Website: bh-photo
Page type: address-validator
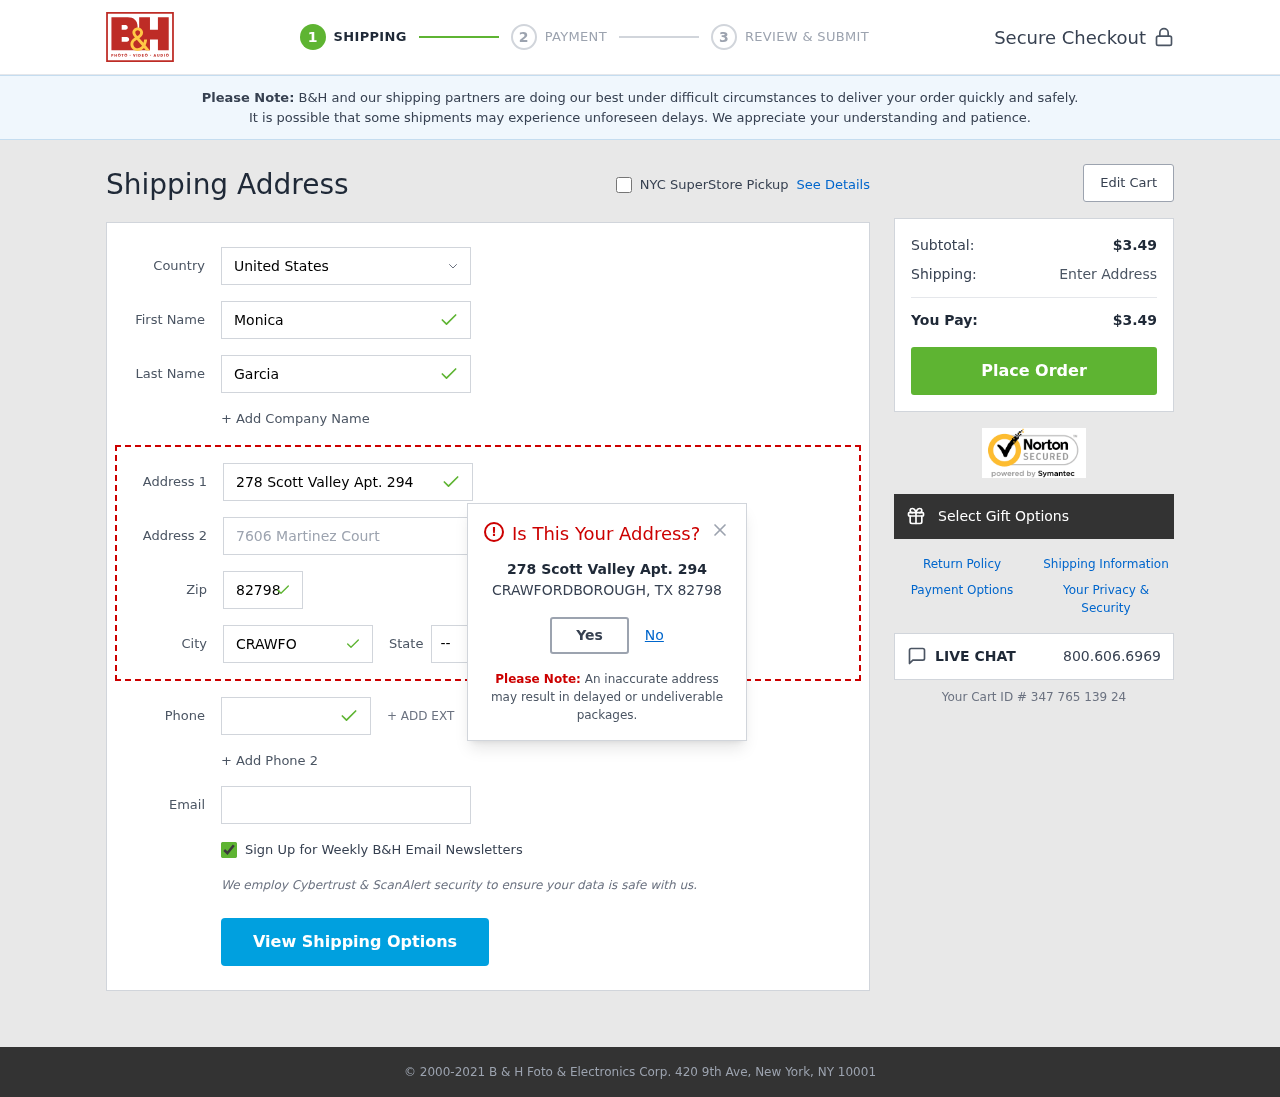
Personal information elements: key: PII_CITY
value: Crawfordborough
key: PII_COUNTRY
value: United States
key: PII_EMAIL
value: monicagarcia@yahoo.com
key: PII_FIRSTNAME
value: Monica
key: PII_LASTNAME
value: Garcia
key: PII_PHONE
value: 8838845557
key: PII_POSTCODE
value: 82798
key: PII_STATE_ABBR
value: TX
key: PII_STREET
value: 278 Scott Valley Apt. 294
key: PII_STREET2
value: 7606 Martinez Court
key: PII_CITY_MODAL
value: CRAWFORDBOROUGH
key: PII_POSTCODE_FULL
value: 82798
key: PII_POSTCODE_NUMERIC
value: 82798
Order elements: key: ORDER_SUBTOTAL
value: $3.49
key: ORDER_TOTAL
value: $3.49
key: ORDER_ID
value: Your Cart ID # 347 765 139 24